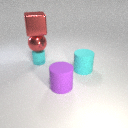
large red metal sphere above small cyan rubber cylinder